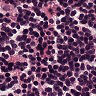
Metastatic tissue present: no